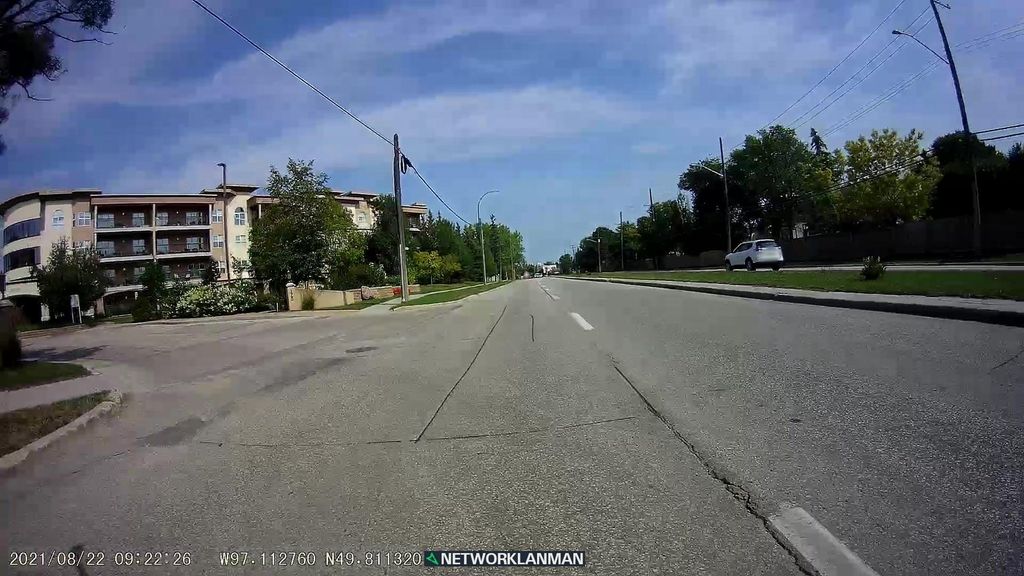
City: winnipeg